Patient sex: M
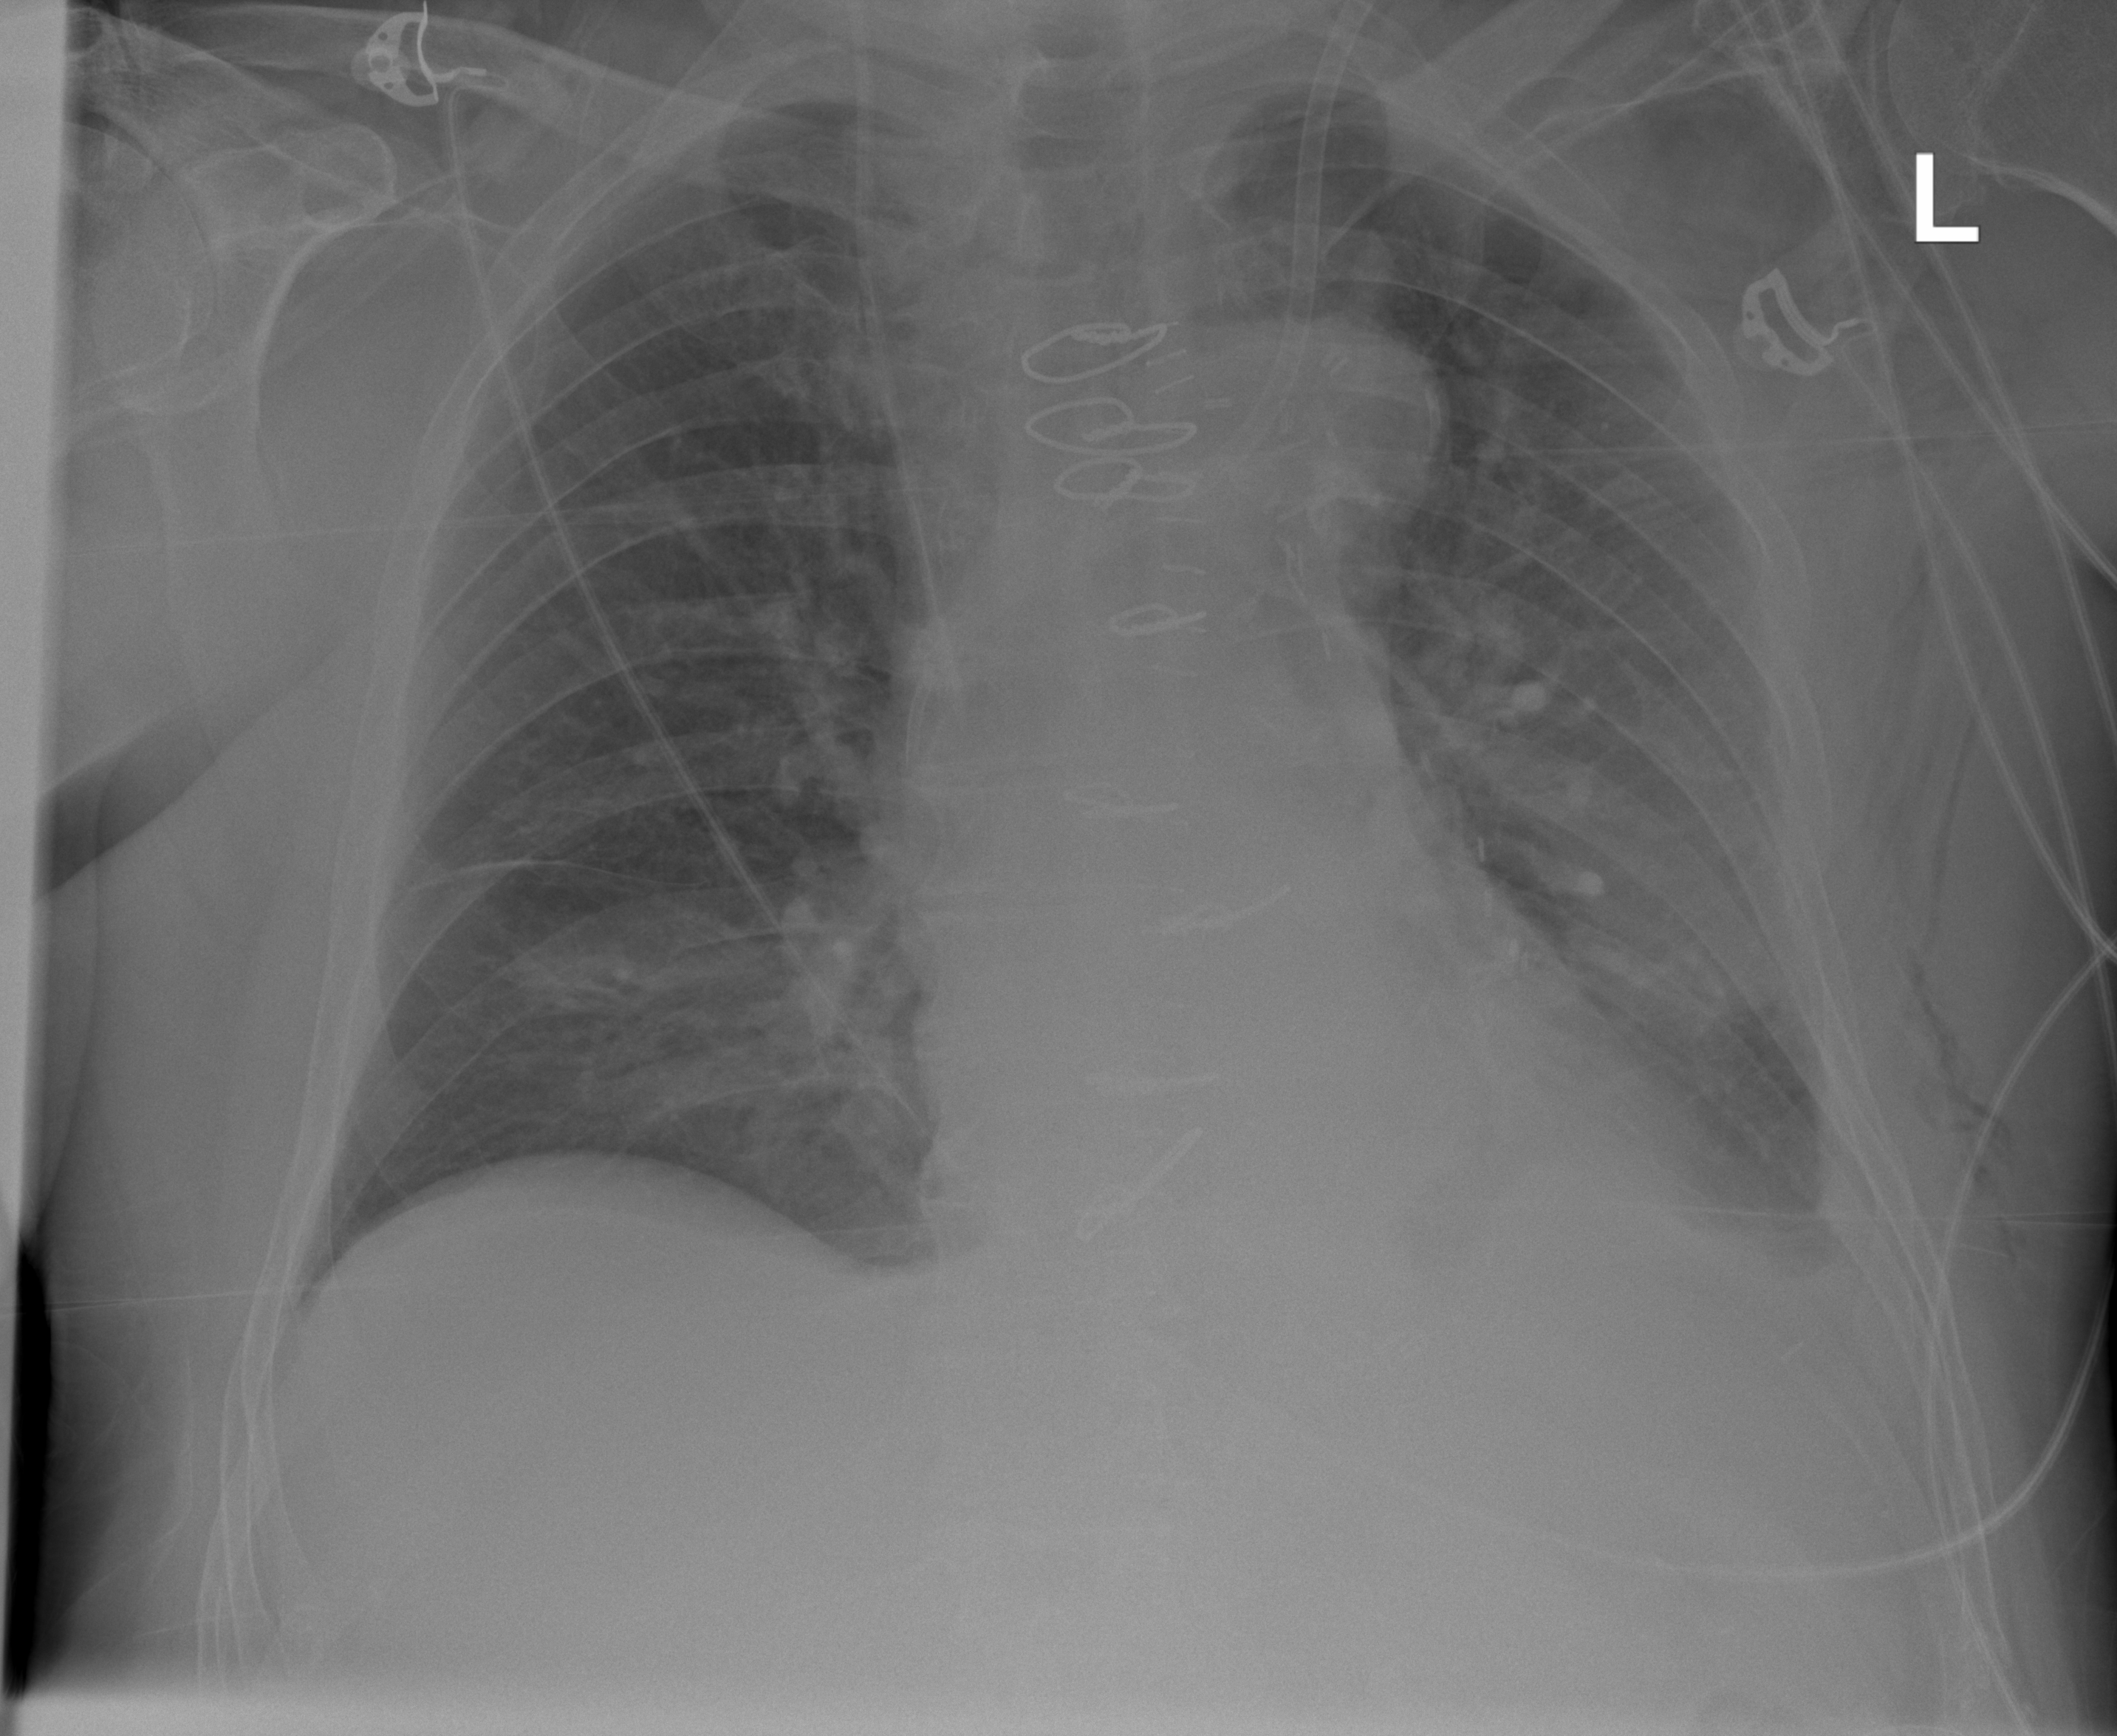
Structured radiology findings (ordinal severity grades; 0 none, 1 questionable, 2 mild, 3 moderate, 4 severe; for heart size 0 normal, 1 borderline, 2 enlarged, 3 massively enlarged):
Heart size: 0
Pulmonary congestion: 2
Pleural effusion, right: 0
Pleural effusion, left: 2
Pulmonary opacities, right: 2
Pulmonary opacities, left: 0
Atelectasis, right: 2
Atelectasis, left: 2